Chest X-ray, PA view. Patient: 24 years old, sex M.
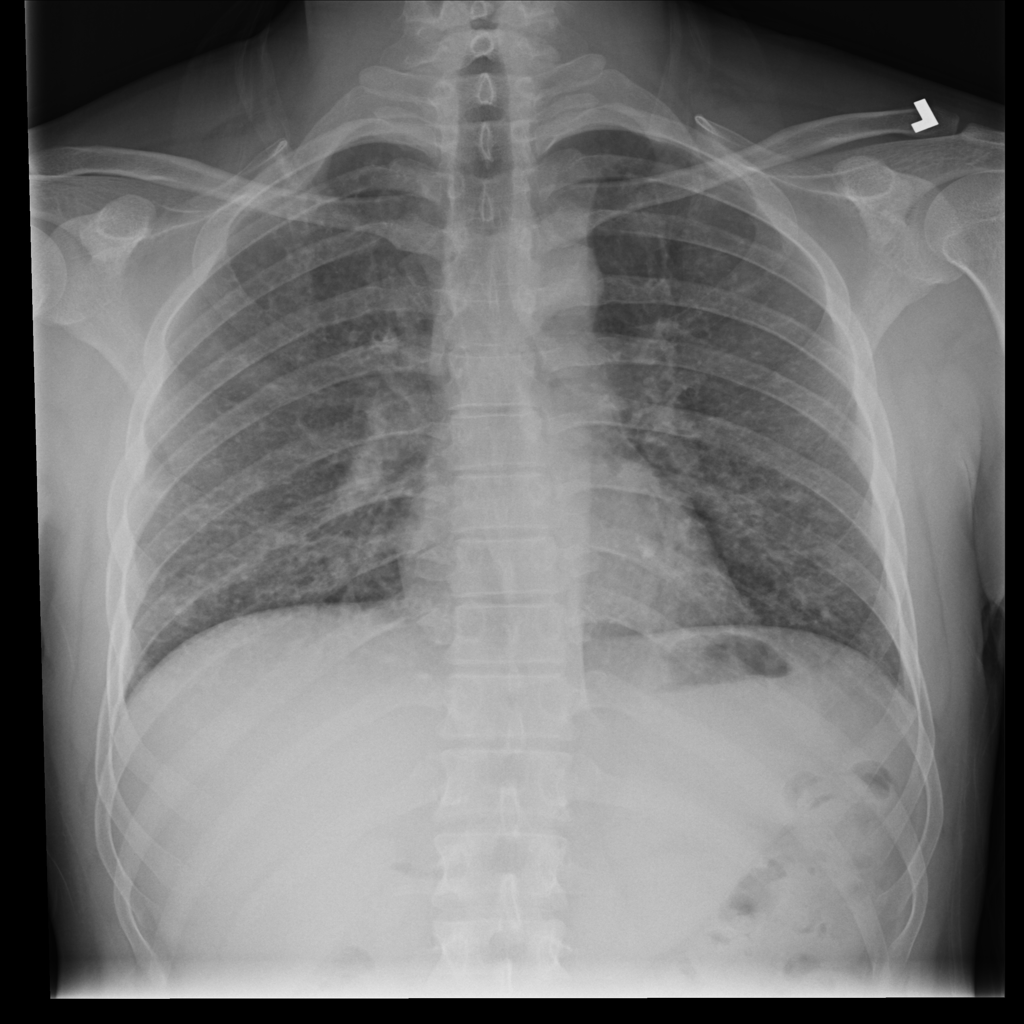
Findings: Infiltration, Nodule